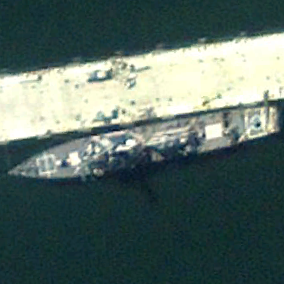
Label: destroyer